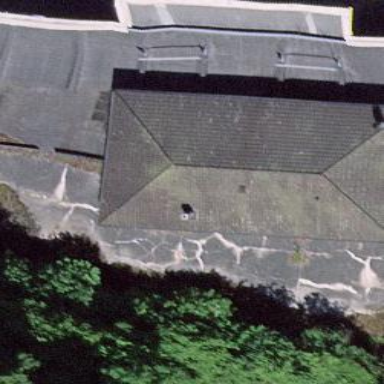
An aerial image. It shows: Fuel station building.